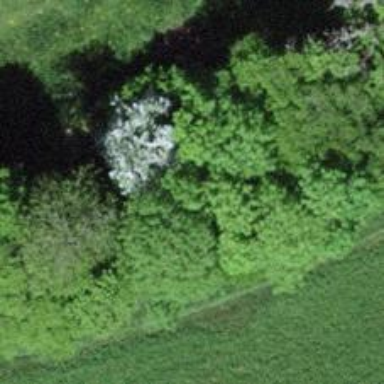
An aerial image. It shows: Deciduous hedge made up of broadleaved plants.